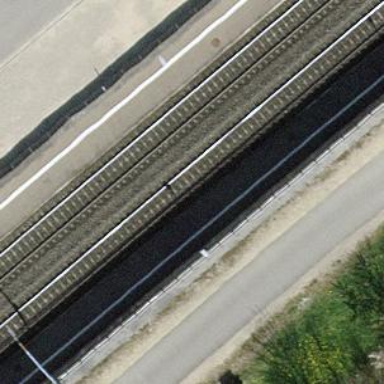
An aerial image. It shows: Railway station.